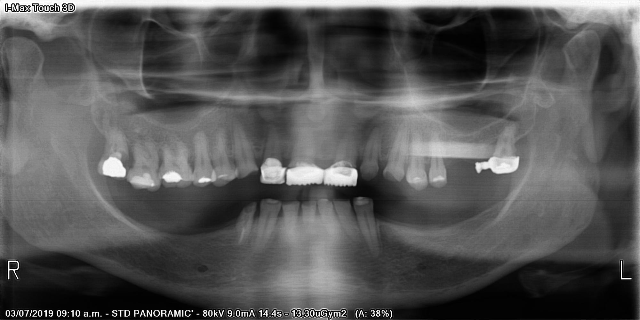
adult